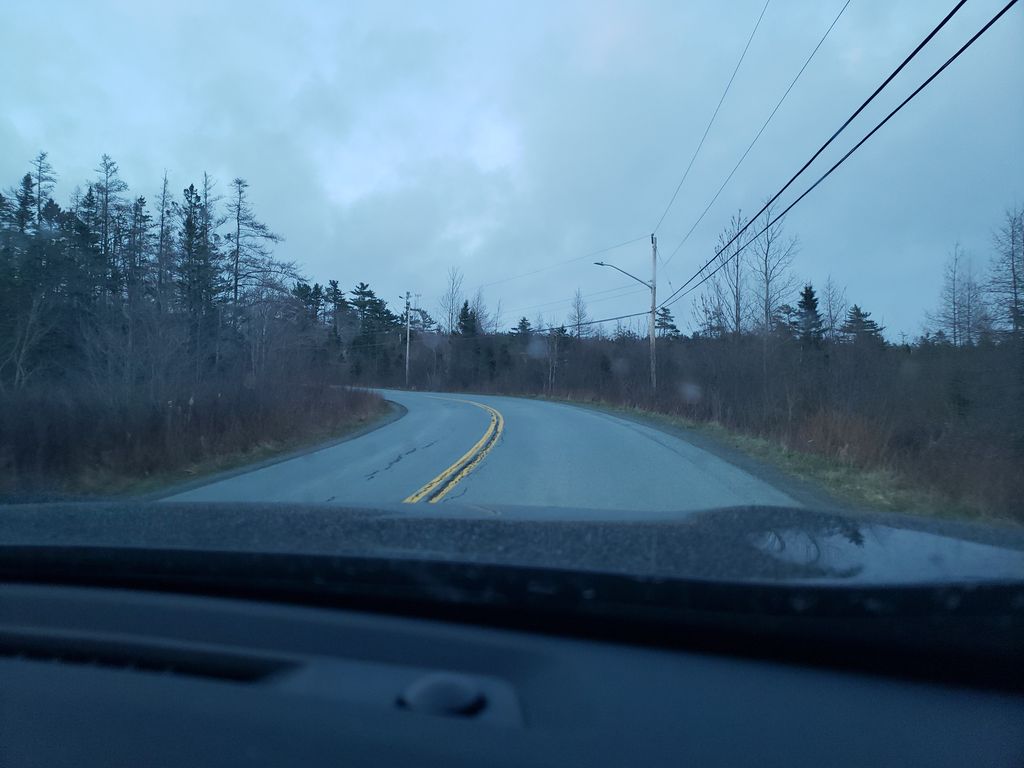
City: halifax